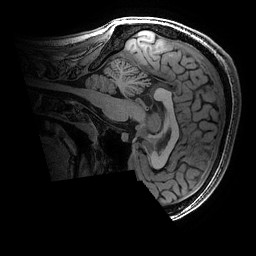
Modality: T1w
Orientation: sagittal
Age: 21
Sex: female
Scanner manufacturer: ge
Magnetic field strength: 3 T
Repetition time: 0.007 s
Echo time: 0.00342 s